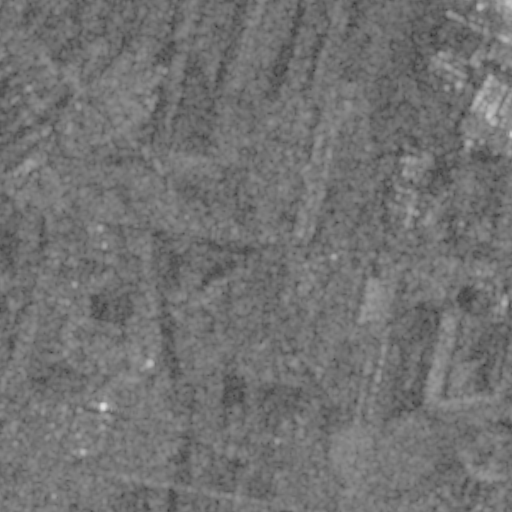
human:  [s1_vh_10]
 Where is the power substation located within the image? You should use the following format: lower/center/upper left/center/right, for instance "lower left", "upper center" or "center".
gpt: The power substation is located in the upper right of the image.
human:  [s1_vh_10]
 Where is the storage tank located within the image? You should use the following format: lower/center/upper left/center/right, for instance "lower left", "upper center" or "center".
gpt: The storage tank is located in the upper right of the image.
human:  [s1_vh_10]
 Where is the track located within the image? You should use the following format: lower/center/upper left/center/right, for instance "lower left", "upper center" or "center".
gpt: There is no track in the image.

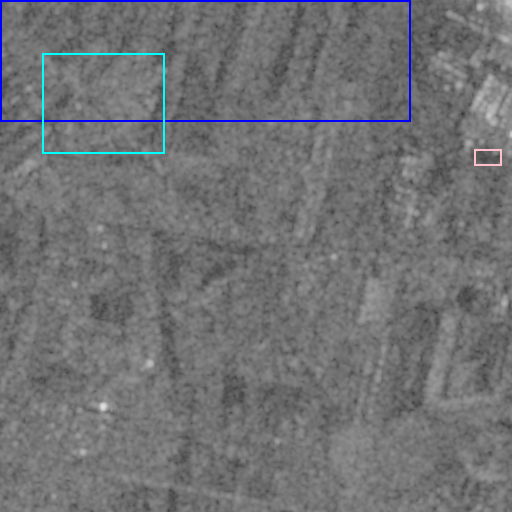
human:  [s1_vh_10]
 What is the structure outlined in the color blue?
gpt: The structure outlined in blue is a crop field.
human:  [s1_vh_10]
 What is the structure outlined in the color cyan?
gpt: The structure outlined in cyan is a park.
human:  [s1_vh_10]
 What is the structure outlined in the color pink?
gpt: The structure outlined in pink is a parking lot.
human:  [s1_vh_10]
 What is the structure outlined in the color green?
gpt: There is no green outline.